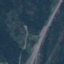
Land use / land cover: Highway